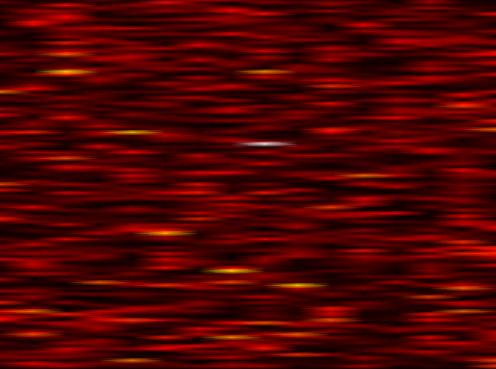
Label: WOLA